Field crop: maize
Growth stage: 1
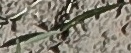
Species: sorghum